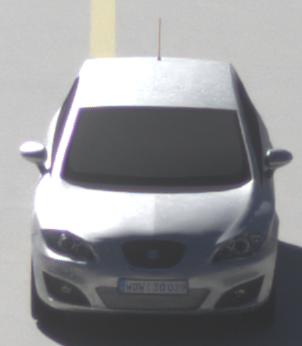
Make: SEAT
Model: Leon 1.4
Detailed model: Leon (1P)
Model produced from: 2009/04
Model produced until: 2010/08
Doors: 5
Color: white
Road condition: dry road
Daytime: morning or afternoon
Contrast: high contrast